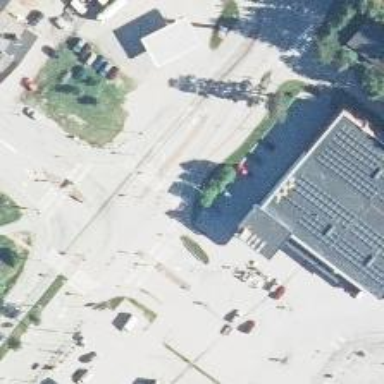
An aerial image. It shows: Crossing on asphalt cycleway.